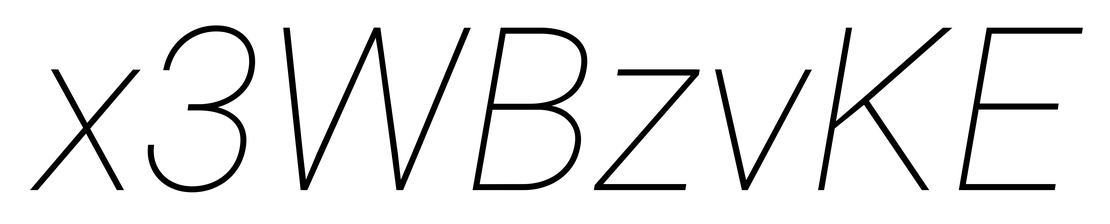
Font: Roboto-Italic_Thin_Italic